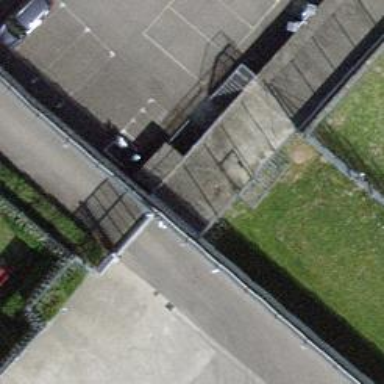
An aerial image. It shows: Gate.